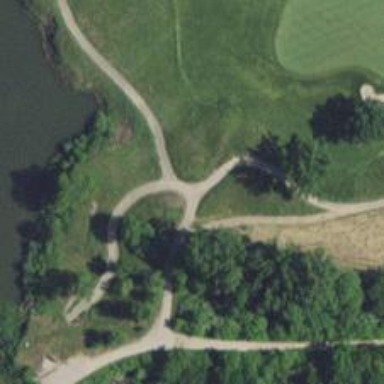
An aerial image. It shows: Path for both roads and golfers.